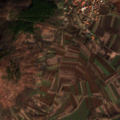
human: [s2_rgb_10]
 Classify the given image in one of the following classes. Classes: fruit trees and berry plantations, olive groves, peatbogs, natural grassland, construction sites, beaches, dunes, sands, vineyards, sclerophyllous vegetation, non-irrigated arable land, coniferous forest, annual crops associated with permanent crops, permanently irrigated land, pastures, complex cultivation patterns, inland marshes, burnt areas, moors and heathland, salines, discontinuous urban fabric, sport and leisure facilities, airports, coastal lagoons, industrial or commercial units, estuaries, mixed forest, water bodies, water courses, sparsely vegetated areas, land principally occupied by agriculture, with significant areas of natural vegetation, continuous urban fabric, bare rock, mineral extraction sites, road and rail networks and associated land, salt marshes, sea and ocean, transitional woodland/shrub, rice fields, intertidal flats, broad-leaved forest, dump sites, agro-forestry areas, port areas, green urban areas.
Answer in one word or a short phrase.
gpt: discontinuous urban fabric, non-irrigated arable land, land principally occupied by agriculture, with significant areas of natural vegetation, broad-leaved forest